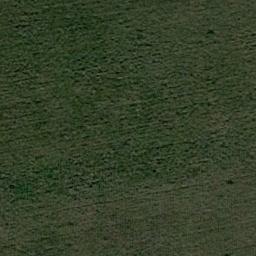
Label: meadow